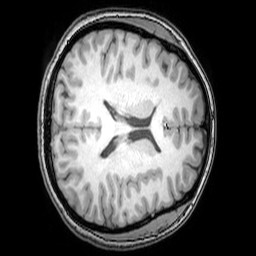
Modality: T1w
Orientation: axial
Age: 26
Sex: female
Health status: healthy
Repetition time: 0.081 s
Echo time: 0.037 s